Field crop: tomato
Growth stage: 2
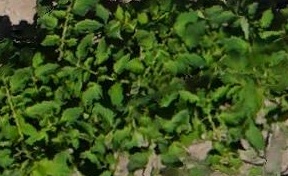
Species: tomato